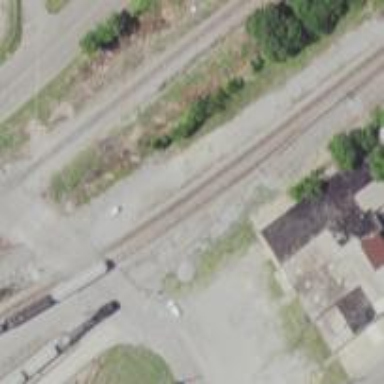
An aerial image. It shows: Railway siding with rails.